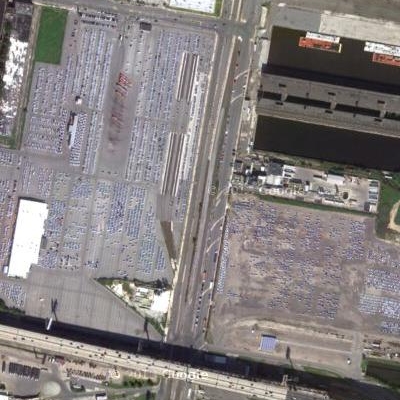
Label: Parking